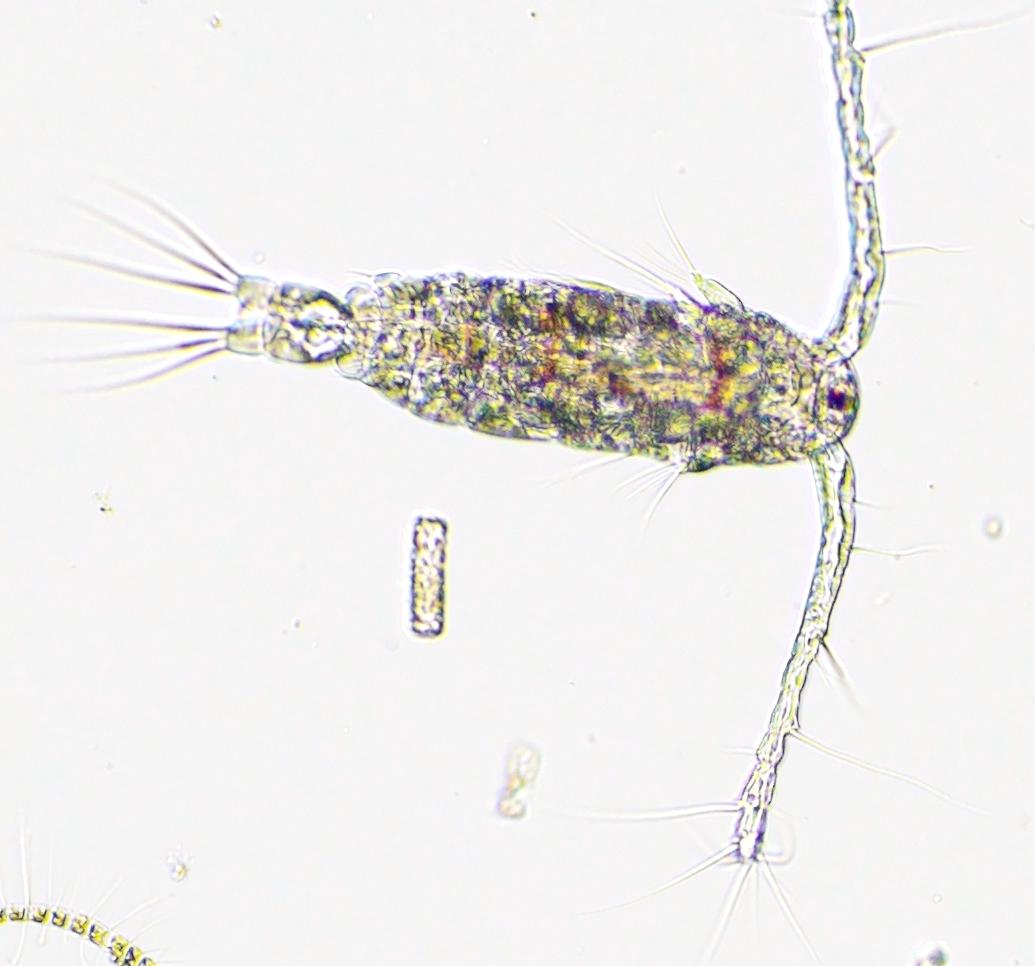
Label: Zooplankton